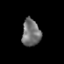
Tissue: prostate
Cell type: T cells
Senescence score: 0.3581
Nuclear area (px): 492
Mean DAPI intensity: 113.343